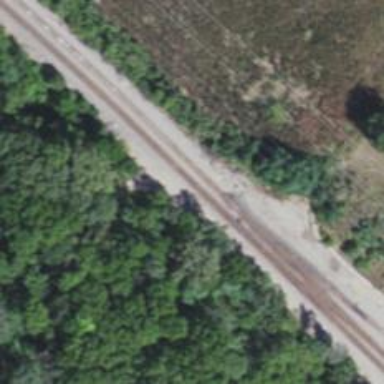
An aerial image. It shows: Railway track.